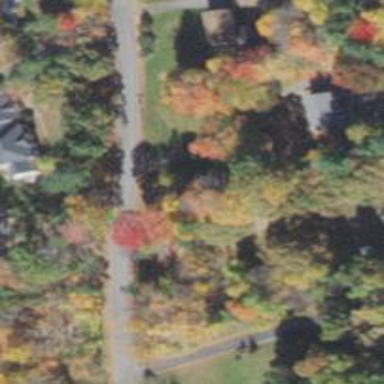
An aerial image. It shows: Driveway leading to service road.